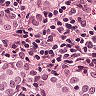
Metastatic tissue present: yes